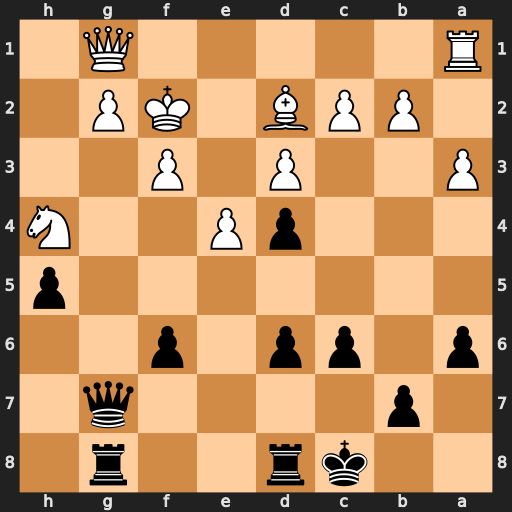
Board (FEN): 2kr2r1/1p4q1/p1pp1p2/7p/3pP2N/P2P1P2/1PPB1KP1/R5Q1
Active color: b
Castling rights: -
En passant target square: -
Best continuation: Qg3+ Kf1 Qxh4